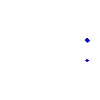
Particle: pion